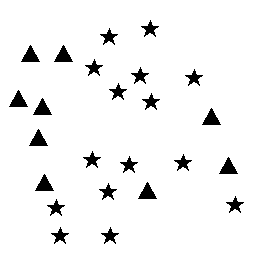
Squares: 0
Triangles: 9
Stars: 15
Total shapes: 24